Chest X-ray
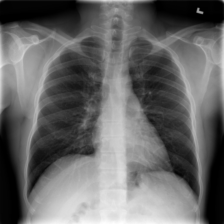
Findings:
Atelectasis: negative
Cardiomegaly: negative
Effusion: negative
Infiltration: negative
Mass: negative
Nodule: negative
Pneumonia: negative
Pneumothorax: negative
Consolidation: negative
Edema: negative
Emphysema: negative
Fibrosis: negative
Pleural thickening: negative
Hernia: negative